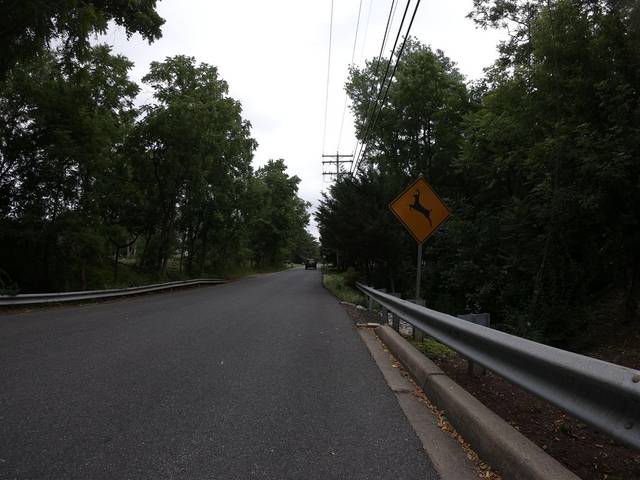
Region: United States
Coordinates: 39.281, -76.868